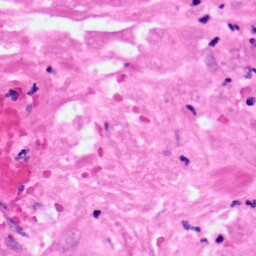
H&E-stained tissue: Pancreatic